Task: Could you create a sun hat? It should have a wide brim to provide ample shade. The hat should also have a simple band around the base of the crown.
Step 19:
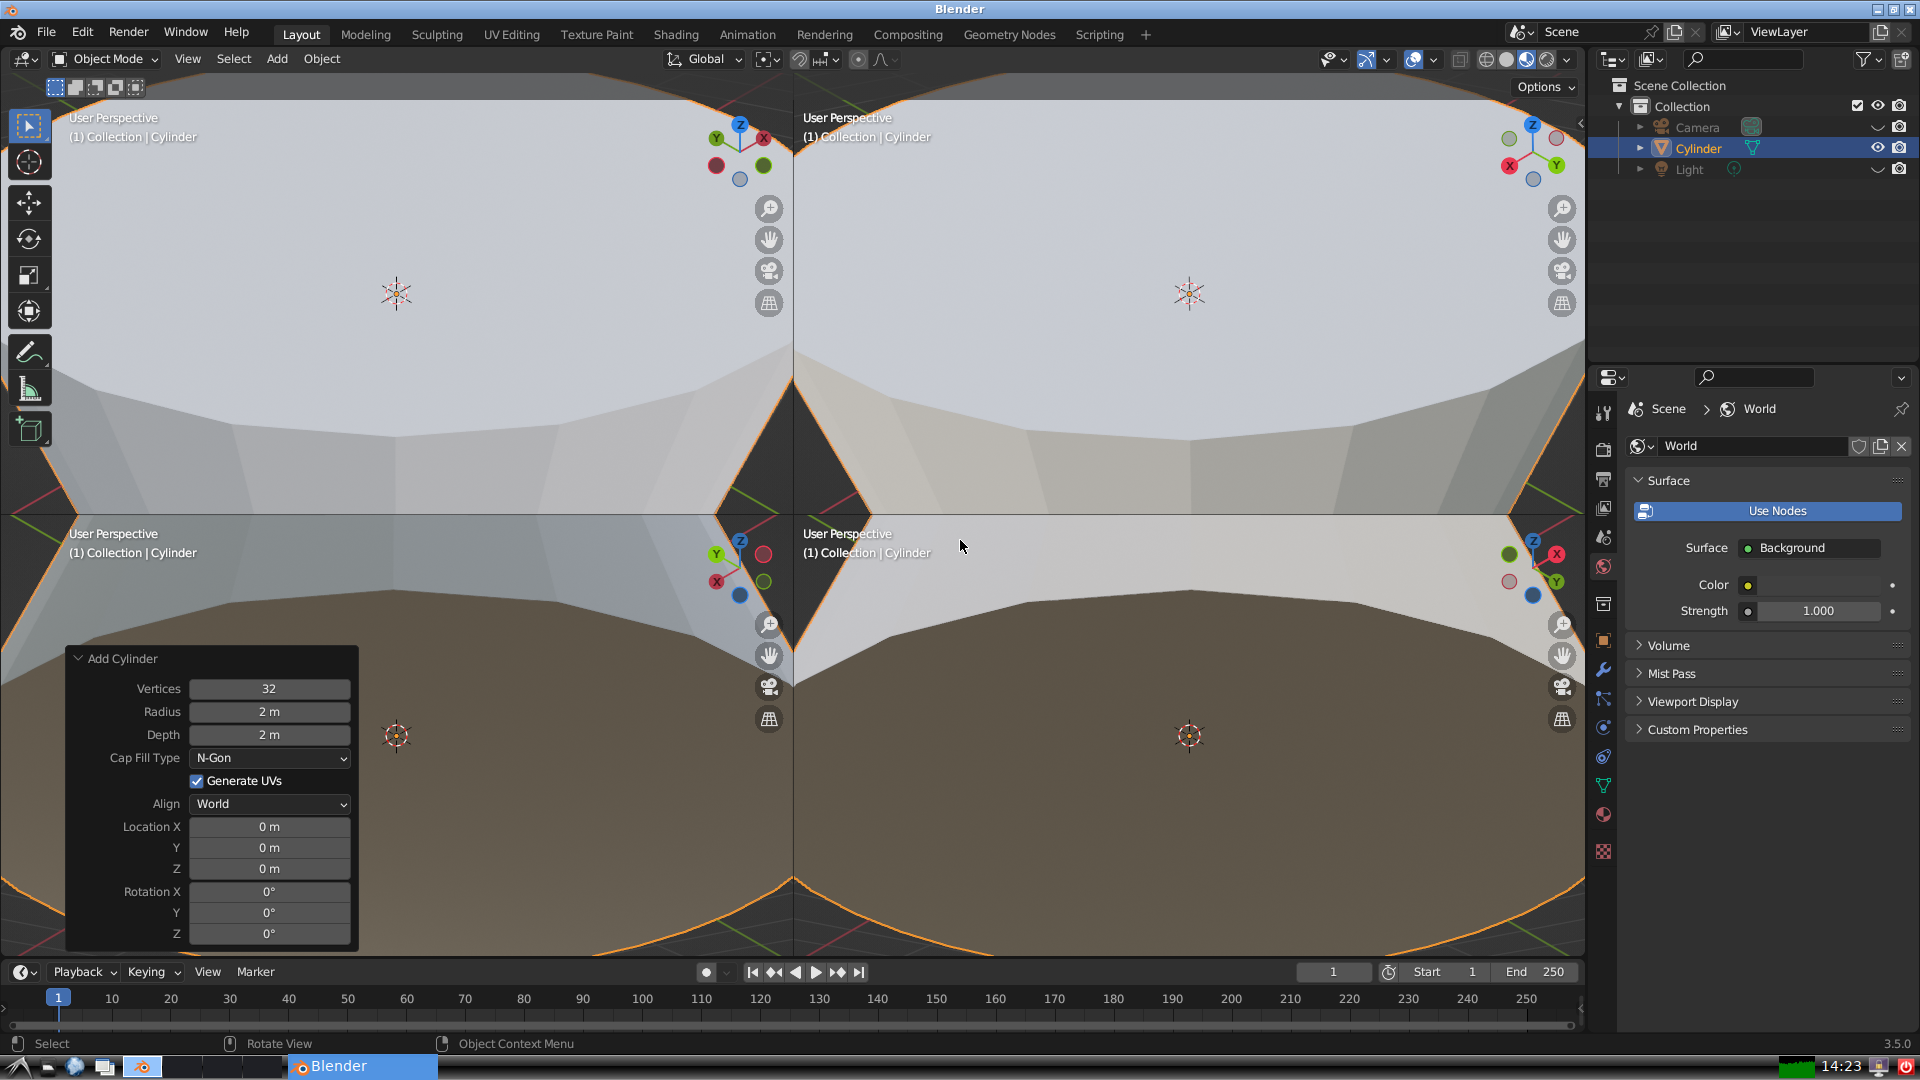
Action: {"key_press": ['Ctrl, Home']}